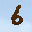
Label: 6